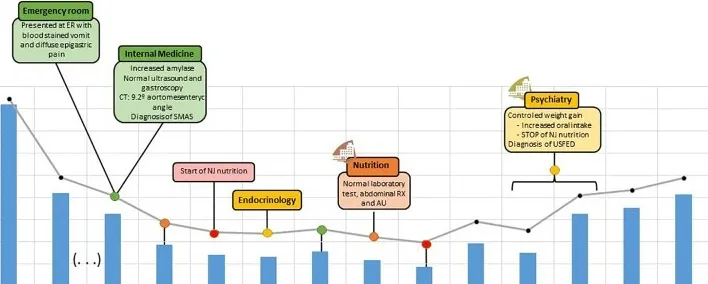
Clinical case timeline.
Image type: chart (chart)